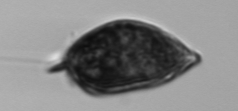
Label: Prorocentrum_micans